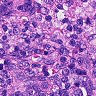
Metastatic tissue present: no